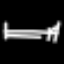
Label: bed